Interaction volume radius: 10 \u00c5
Interaction volume height: 25 \u00c5
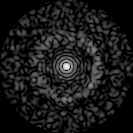
Disorder parameter: 0.8363